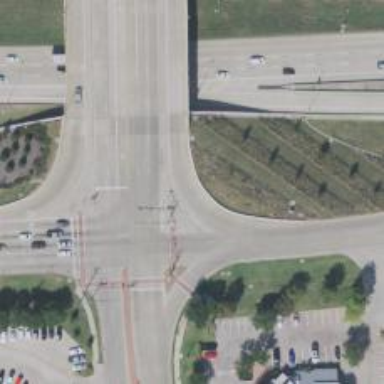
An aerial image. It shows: Secondary link road.